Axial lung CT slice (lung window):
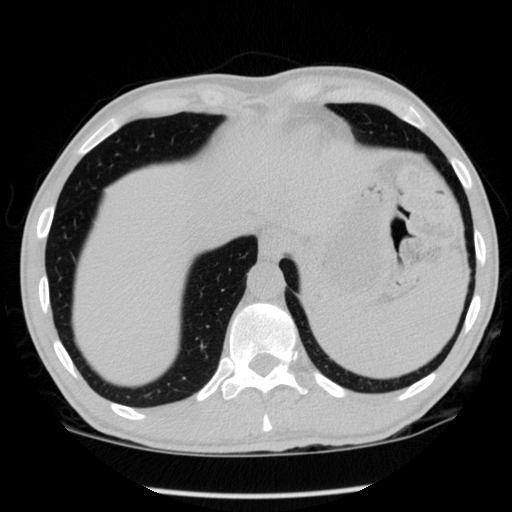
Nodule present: no